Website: home-depot
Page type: billing-address
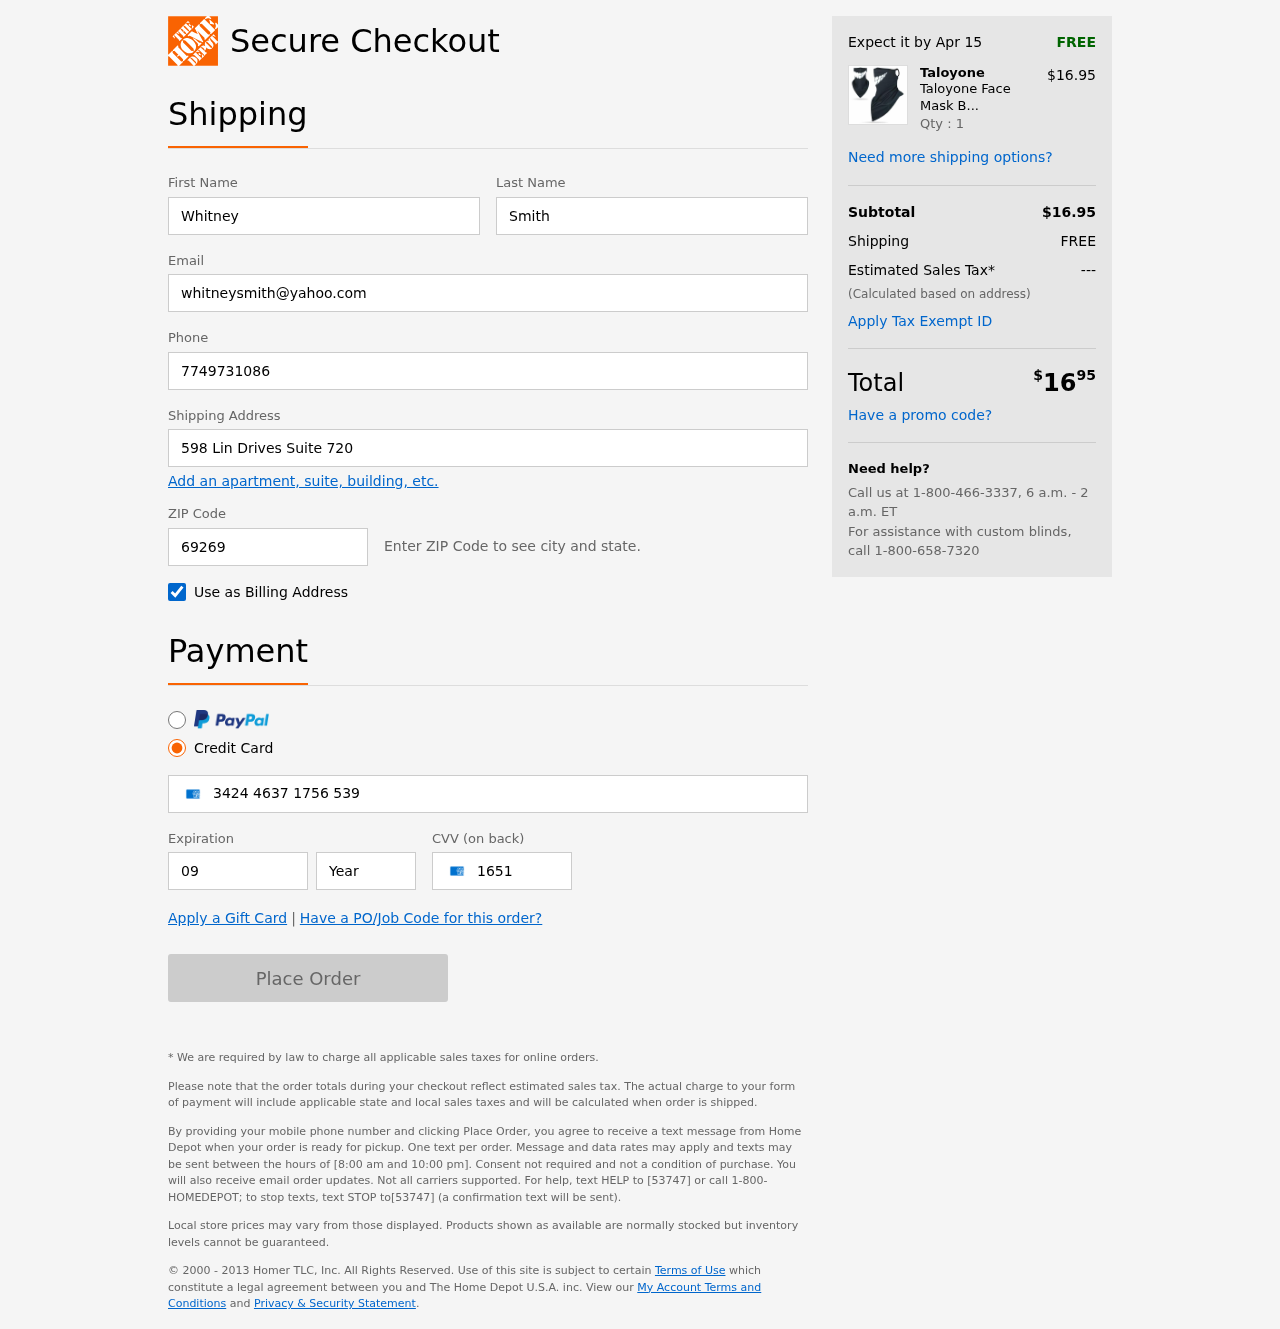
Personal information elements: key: PII_FIRSTNAME
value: Whitney
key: PII_LASTNAME
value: Smith
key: PII_EMAIL
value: whitneysmith@yahoo.com
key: PII_PHONE
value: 7749731086
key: PII_STREET
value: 598 Lin Drives Suite 720
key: PII_POSTCODE
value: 69269
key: PII_CARD_NUMBER
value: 3424 4637 1756 539
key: PII_CARD_EXPIRY_MONTH
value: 09
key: PII_CARD_CVV
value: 1651
Product elements: key: PRODUCT1_BRAND
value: Taloyone
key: PRODUCT1_NAME
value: Taloyone Face Mask Bandanas Neck Gaiter Ear Loops Face Balaclava Non Slip Light Cool Breathable Band
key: PRODUCT1_PRICE
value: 16.95
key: PRODUCT1_QUANTITY
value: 1
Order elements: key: ORDER_DELIVERY_DATE
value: Apr 15
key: ORDER_SUBTOTAL
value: $16.95
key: ORDER_SHIPPING_COST
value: FREE
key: ORDER_TAX
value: ---
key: ORDER_TOTAL2
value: $1695